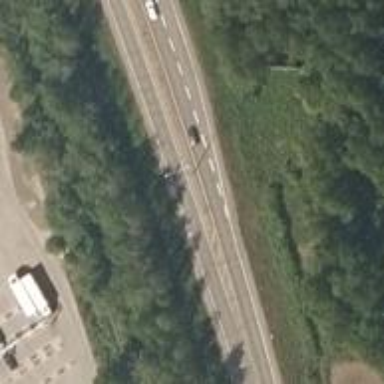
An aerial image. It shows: Asphalt road classified as trunk highway.